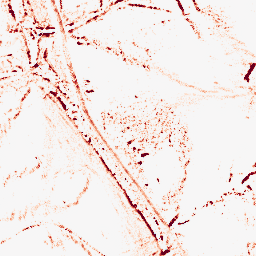
Category: morphological
Decomposition family: morphological_diamond
Decomposition parameters: operation: opening
radius: 3
Upsampling method: cubic_catmull_rom
Upsampling parameters: scale: 4
Upsampling scale: 4